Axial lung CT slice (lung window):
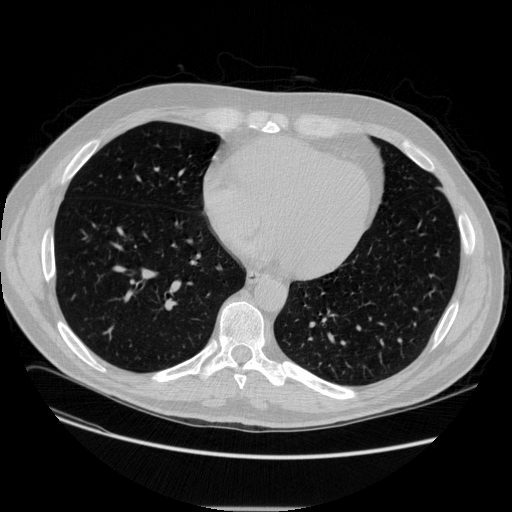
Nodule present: no